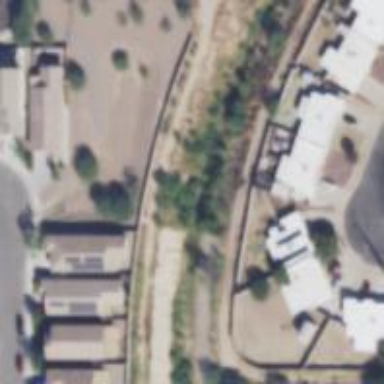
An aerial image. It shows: Alleyway designated as service road.